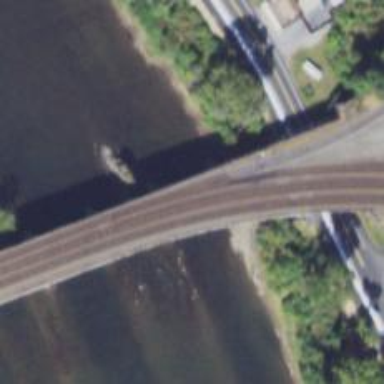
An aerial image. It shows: Arch bridge carrying railway track.